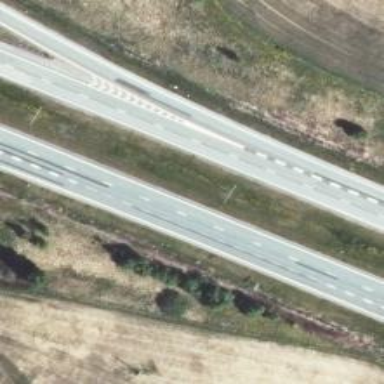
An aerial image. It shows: Motorway.